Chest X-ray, AP view. Patient: 37 years old, sex F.
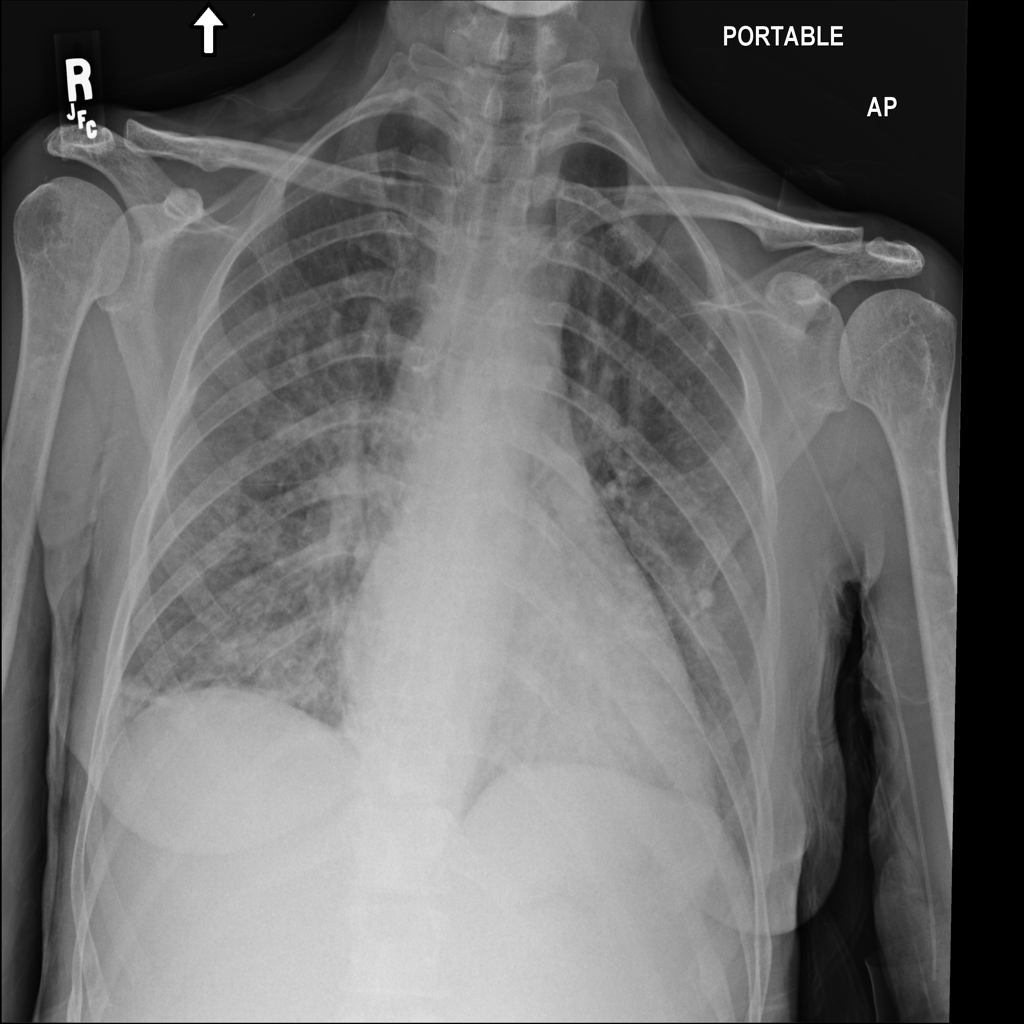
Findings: No Finding